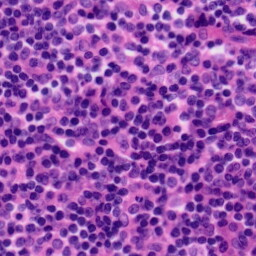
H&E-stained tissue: Tonsil